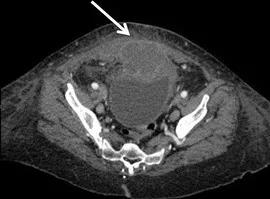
CT scan of the abdomen and pelvis, axial.
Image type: radiology (ct)